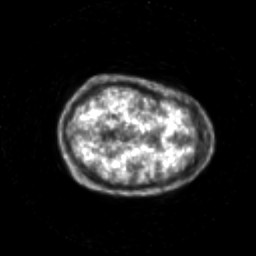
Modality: PET
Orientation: axial
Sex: male
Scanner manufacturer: siemens